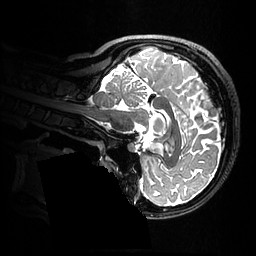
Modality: T2w
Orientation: sagittal
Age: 25
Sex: female
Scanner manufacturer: ge
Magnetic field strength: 3 T
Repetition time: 3.248 s
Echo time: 0.0669 s